Question: I am having an issue where, no matter what notification the user touches, I am always receiving the same notification, even though it is cancelled.
The first notification a user touches is the only notification that will ever be delivered to my pending intent, until device reboot (then the first touched notification becomes the new Hotel California notification).

Here is how I am constructing the notifications:
'''
final Bundle extras = new Bundle();
final int notificationId = Integer.parseInt(payload.getObjectId());
extras.putInt(NOTIFICATION_ID, notificationId);
final Intent intent = new Intent(context,
PushNotificationLauncherActivity.class);
intent.setFlags(Intent.FLAG_ACTIVITY_NEW_TASK);
intent.putExtras(extras);
final NotificationCompat.Builder builder = new NotificationCompat.Builder(
context);
builder.setContentTitle(context.getString(R.string.app_name));
builder.setContentText(payload.getText());
builder.setSmallIcon(R.drawable.icon_launcher);
builder.setAutoCancel(true);
final PendingIntent pIntent = PendingIntent.getActivity(context, 0,
intent, 0, extras);
builder.setContentIntent(pIntent);
final Notification notification;
if (Build.VERSION.SDK_INT < 16) {
notification = builder.getNotification();
} else {
notification = builder.build();
}
notification.flags |= Notification.FLAG_AUTO_CANCEL;
notificationManager.notify(notificationId, notification);
'''
Then I have this in my 'PushNotificationLauncherActivity':
'''
final Bundle extras = getIntent().getExtras();
final int notificationId = extras
.getInt(SocialcastGoogleCloudMessageReceiver.NOTIFICATION_ID);
final NotificationManager notificationManager = (NotificationManager) this
.getSystemService(NOTIFICATION_SERVICE);
// please go away
notificationManager.cancel(notificationId);
Log.d(PushNotificationLauncherActivity.class.getSimpleName(),
"Touched notification ID: " + String.valueOf(notificationId));
'''
No matter which notification I touch, in the log 'Touched notification ID: 1234' will always show, even if the notification I touch on has an ID of '56789'.
I highly doubt it is an issue with my test-device, but incase it helps; I am using a 2013 Nexus 7 with KitKat 4.4.4 with the Dalvik runtime (not ART) Build KTU84P.
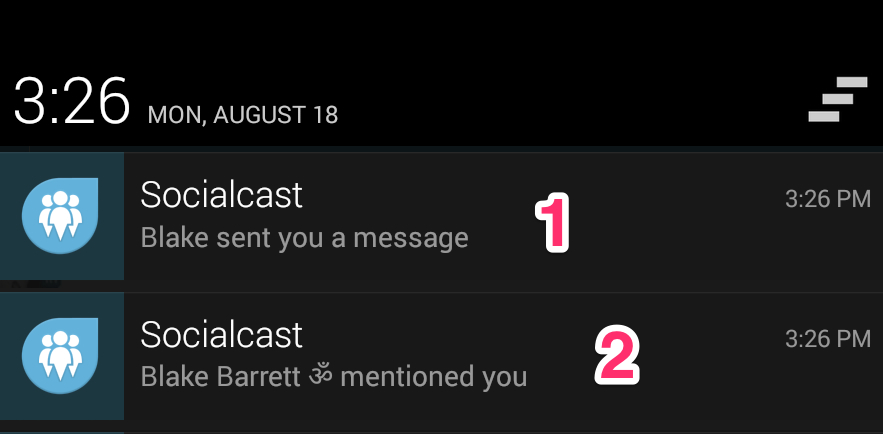
Answer: Pass your 'notificationId' as the 'request code' here:
'''
final PendingIntent pIntent = PendingIntent.getActivity(context, 0,
intent, 0, extras);
'''
Change this to:
'''
final PendingIntent pIntent = PendingIntent.getActivity(context, notificationId,
intent, 0, extras);
'''
When comparing two 'Intent' instances, the included 'Bundles' are not compared. So, from android's point of view, the two intents are the same.
Interestingly, the 'reqCode' (second argument in 'PendingIntent.getActivity(...)') compared. And this should render your 'Intents' unique.